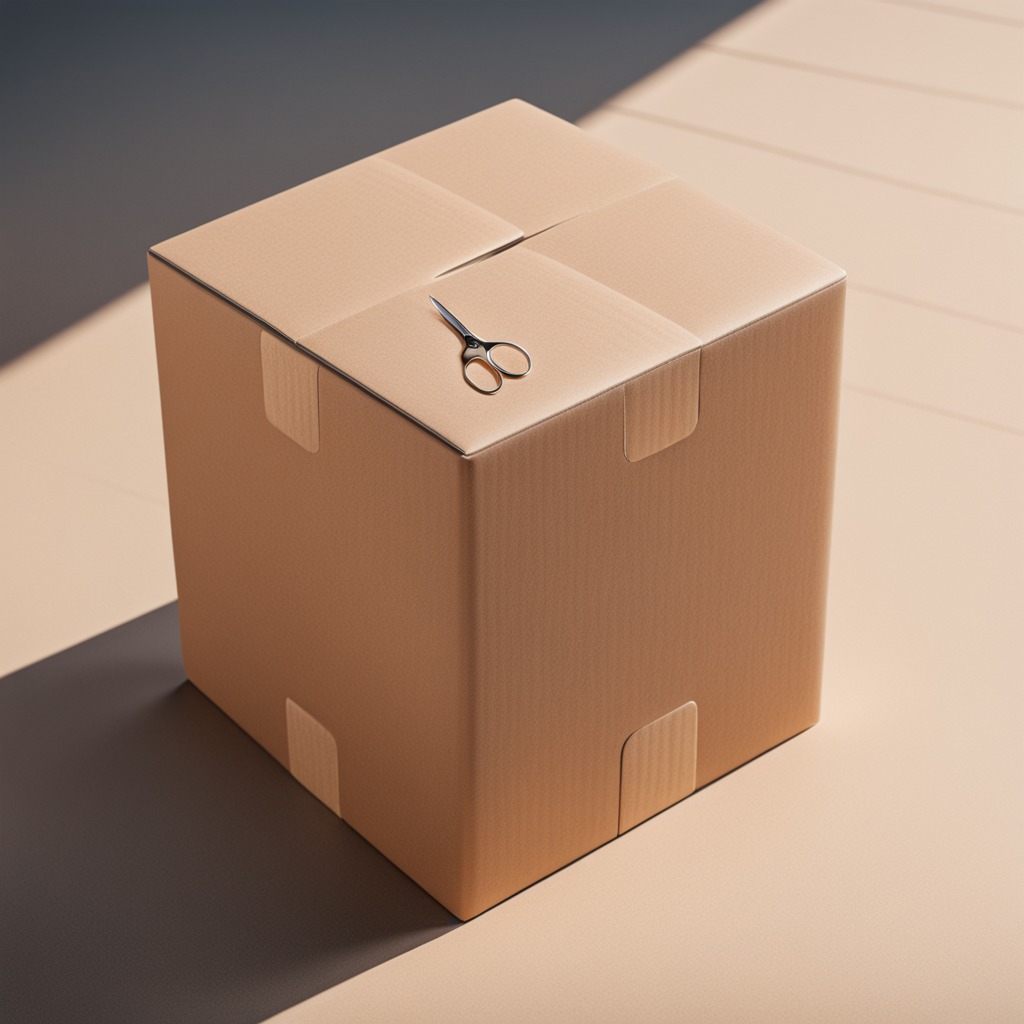
A scissor lying on the cardboard box surface in an outdoor workshop during daytime bright natural light soft shadows slightly creased but